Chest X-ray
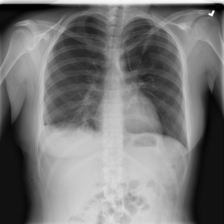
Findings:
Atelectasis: positive
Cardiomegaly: negative
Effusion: negative
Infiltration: negative
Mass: negative
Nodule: negative
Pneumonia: negative
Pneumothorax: positive
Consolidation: negative
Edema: negative
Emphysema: negative
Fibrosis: negative
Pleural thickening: negative
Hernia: negative